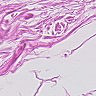
Metastatic tissue present: no